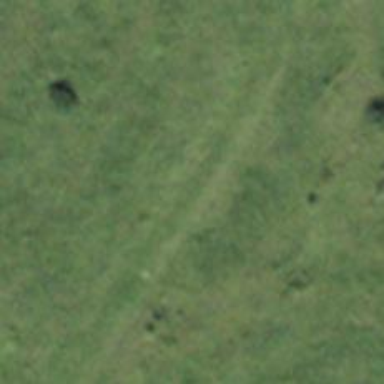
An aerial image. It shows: Grassy track with grade5 tracktype.